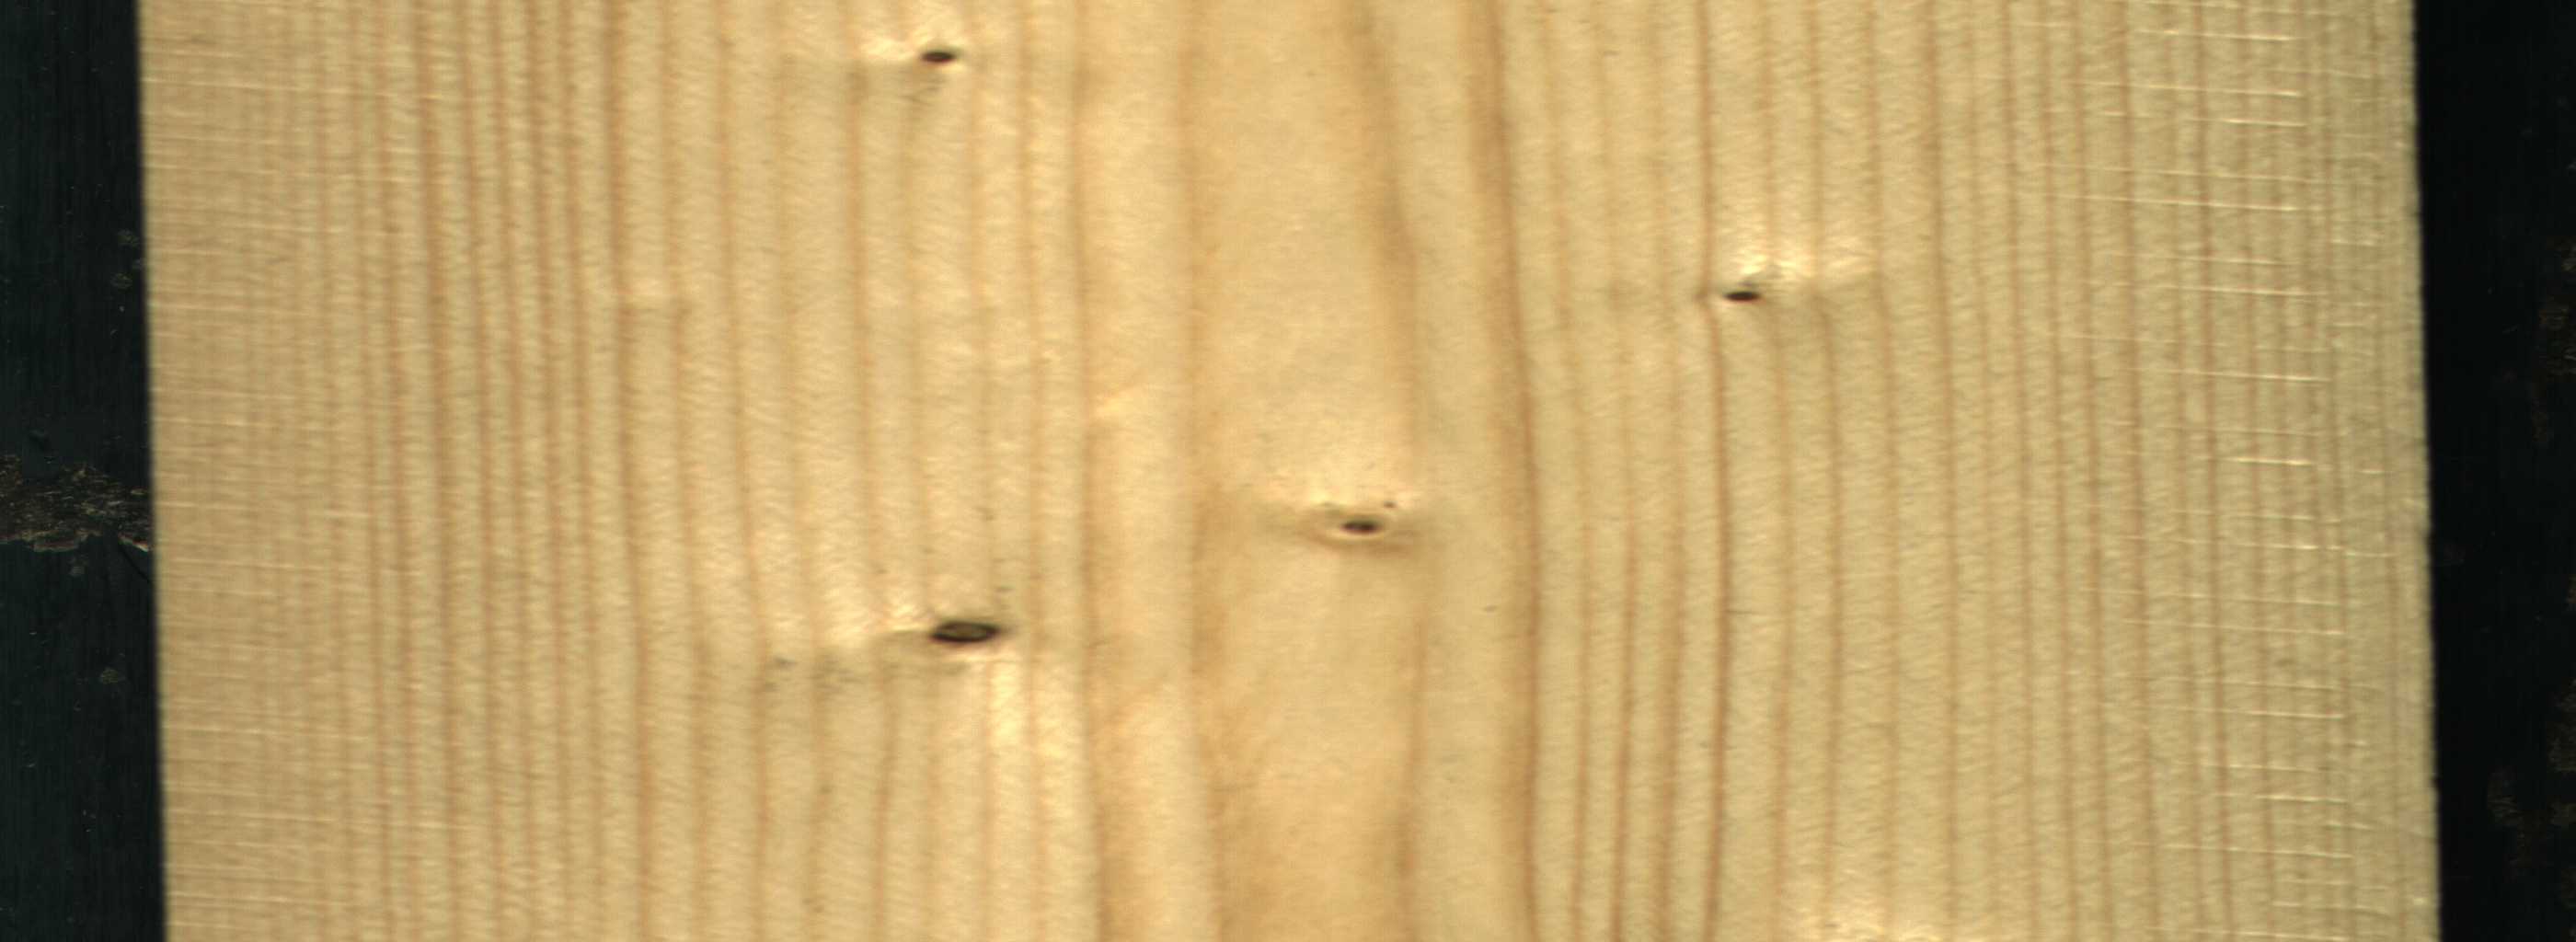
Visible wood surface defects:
Dead_Knot
Dead_Knot
Dead_Knot
Live_Knot